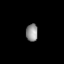
Tissue: lung
Cell type: Epithelial cells
Senescence score: 0.2196
Nuclear area (px): 199
Mean DAPI intensity: 148.578